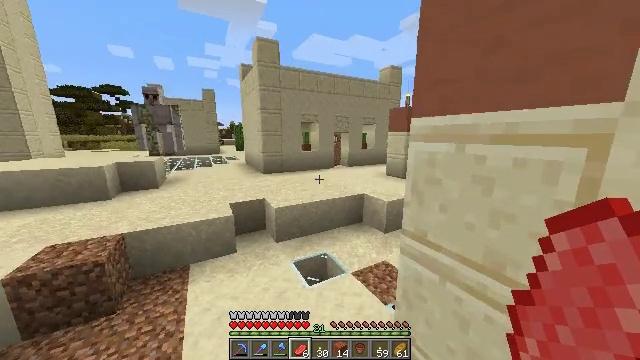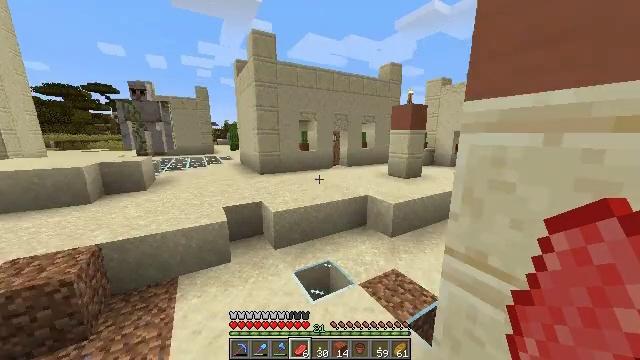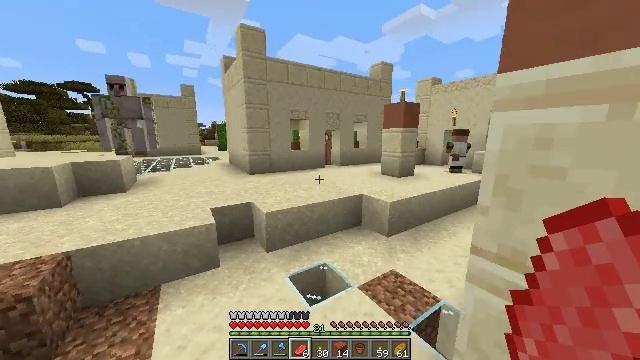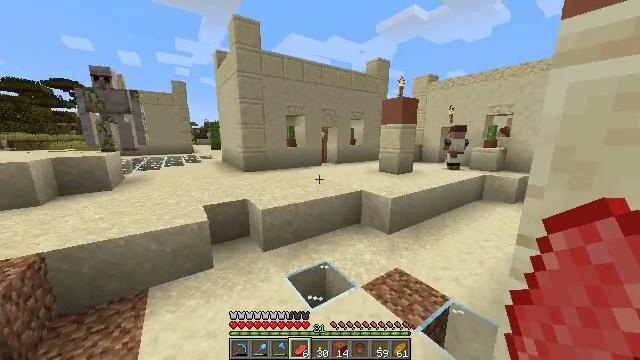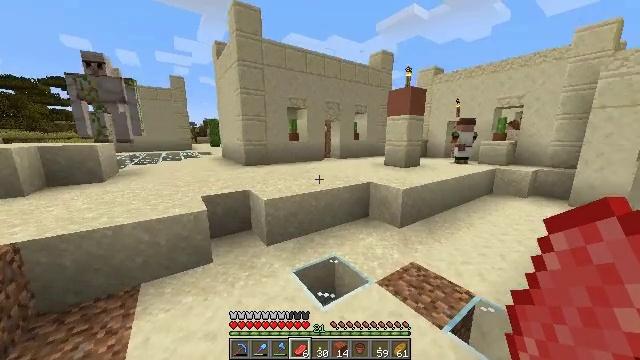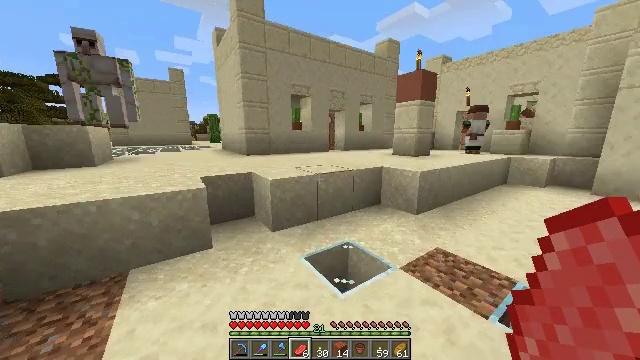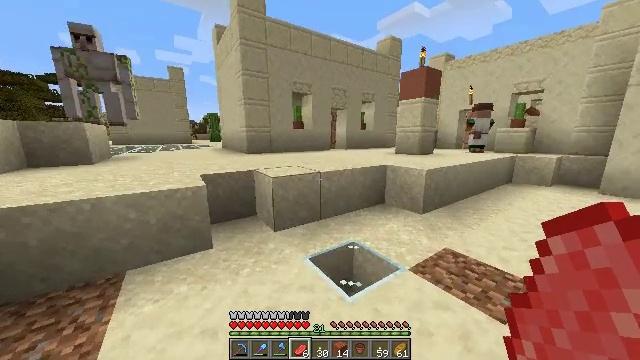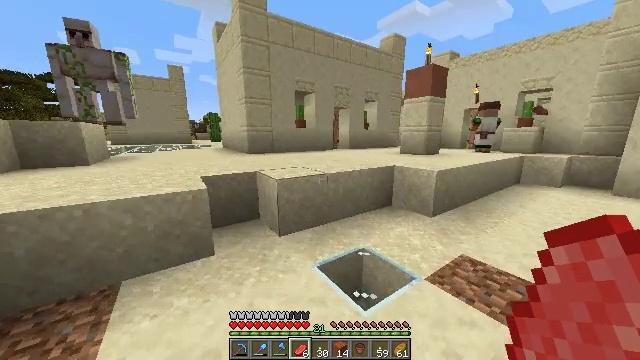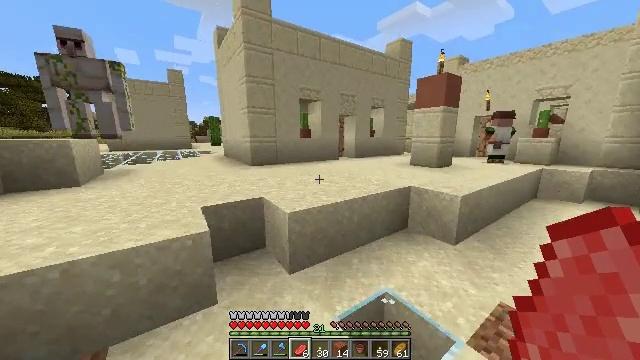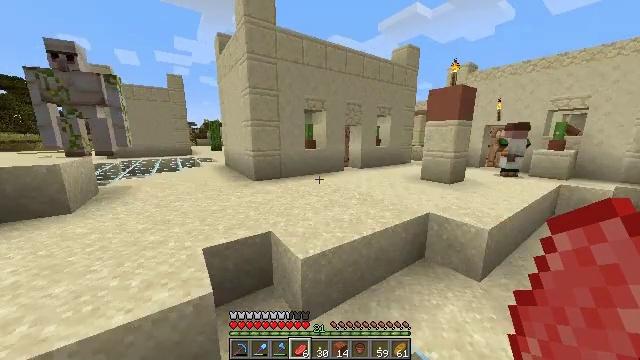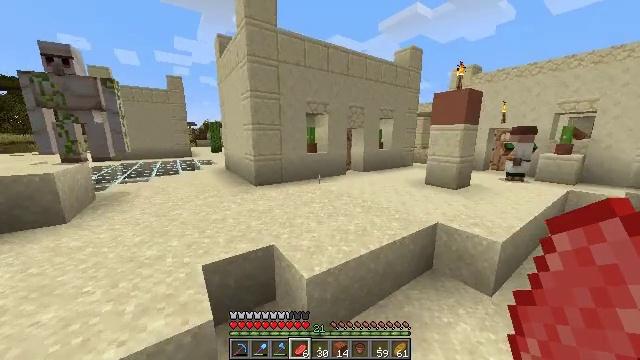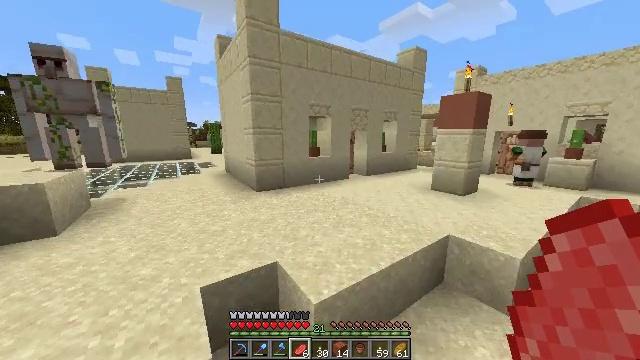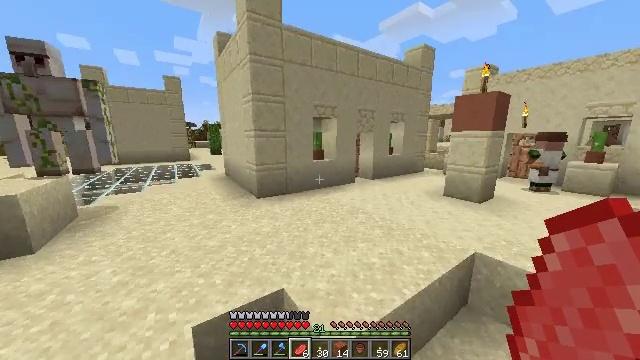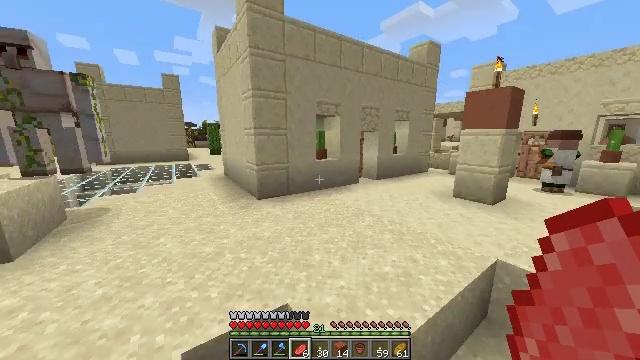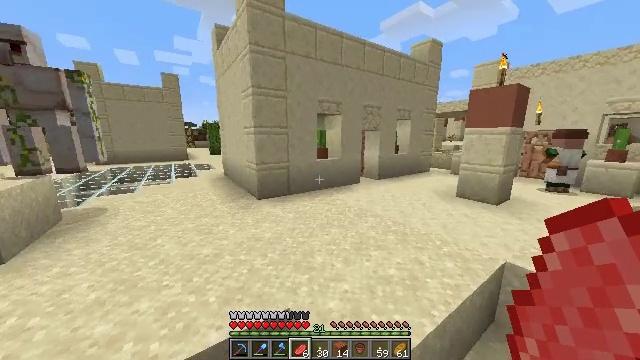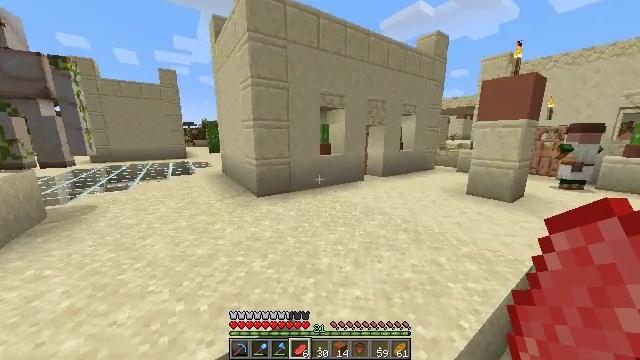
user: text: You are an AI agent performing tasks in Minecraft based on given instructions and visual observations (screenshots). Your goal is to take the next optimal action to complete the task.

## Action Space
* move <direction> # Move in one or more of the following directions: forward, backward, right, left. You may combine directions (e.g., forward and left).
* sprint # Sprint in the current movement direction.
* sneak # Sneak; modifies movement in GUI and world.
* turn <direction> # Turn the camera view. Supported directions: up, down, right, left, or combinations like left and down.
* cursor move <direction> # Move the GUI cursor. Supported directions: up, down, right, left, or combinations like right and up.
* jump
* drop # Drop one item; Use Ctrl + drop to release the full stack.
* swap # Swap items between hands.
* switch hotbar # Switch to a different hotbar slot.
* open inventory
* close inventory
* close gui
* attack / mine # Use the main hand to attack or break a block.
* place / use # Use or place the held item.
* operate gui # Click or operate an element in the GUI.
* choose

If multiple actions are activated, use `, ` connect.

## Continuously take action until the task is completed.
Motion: motion action
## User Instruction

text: Break the acacia fence to collect it.
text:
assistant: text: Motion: move forward and move left, sprint, turn right, jump
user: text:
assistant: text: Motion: move forward and move left, sprint, turn right, jump
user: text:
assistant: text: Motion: move forward and move left, sprint, turn right, jump
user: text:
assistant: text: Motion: move forward and move left, sprint, jump
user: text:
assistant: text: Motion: move forward and move left, sprint, jump
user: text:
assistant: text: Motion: move forward and move left, sprint, jump
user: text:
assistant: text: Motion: move forward and move left, sprint, jump
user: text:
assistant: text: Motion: move forward and move left, sprint, jump
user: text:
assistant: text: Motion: move forward, sprint, jump
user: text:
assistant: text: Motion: move forward, sprint, jump
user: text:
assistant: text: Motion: move forward, sprint, jump
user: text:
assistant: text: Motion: move forward, sprint, jump
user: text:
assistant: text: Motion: move forward, sprint, jump
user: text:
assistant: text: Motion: move forward, sprint, jump
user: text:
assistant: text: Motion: move forward, sprint, jump
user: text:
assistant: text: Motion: move forward, sprint, jump
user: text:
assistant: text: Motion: move forward, sprint, turn left, jump
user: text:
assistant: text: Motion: move forward, sprint, turn left, jump
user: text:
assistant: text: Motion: move forward, sprint, turn left, jump
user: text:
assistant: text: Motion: move forward, sprint, turn left, jump
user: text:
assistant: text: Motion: move forward, sprint, turn left, jump
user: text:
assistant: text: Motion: move forward, sprint, turn left, jump
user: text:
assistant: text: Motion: move forward, sprint, turn left, jump
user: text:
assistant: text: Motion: move forward, sprint, turn left, jump
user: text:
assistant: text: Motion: move forward, sprint, turn left, jump
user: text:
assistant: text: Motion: move forward, sprint, turn left, jump
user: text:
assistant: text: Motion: move forward, sprint, turn left, jump
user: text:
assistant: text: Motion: move forward, sprint, turn left, jump
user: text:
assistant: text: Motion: move forward, sprint, turn left, jump
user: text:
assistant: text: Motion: move forward, sprint, turn left, jump